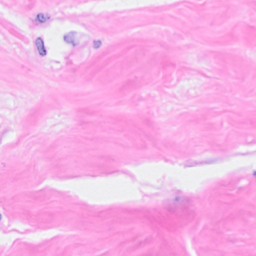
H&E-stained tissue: Breast